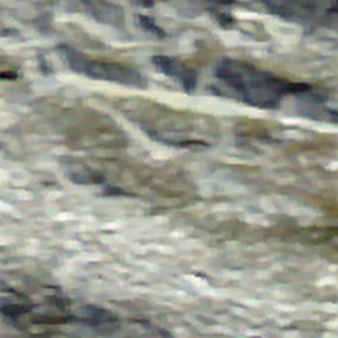
Label: other